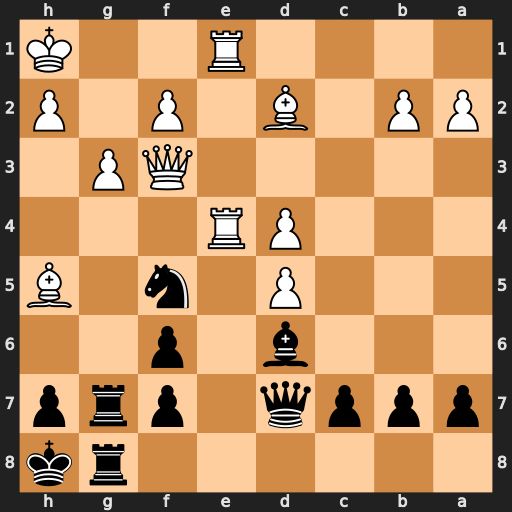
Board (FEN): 6rk/pppq1prp/3b1p2/3P1n1B/3PR3/5QP1/PP1B1P1P/4R2K
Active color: b
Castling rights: -
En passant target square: -
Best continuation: Rxg3 hxg3 Nxg3+ fxg3 Qh3+ Kg1 Rxg3+ Qxg3 Qxg3+ Kf1 Qh3+ Ke2 Qxh5+